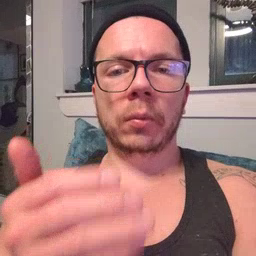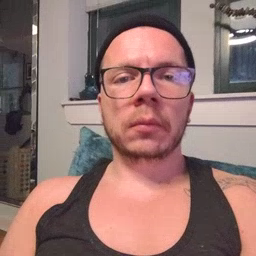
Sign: close